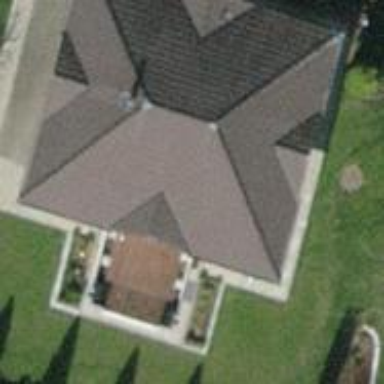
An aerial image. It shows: Detached building with tiled roof.